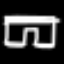
Label: pants